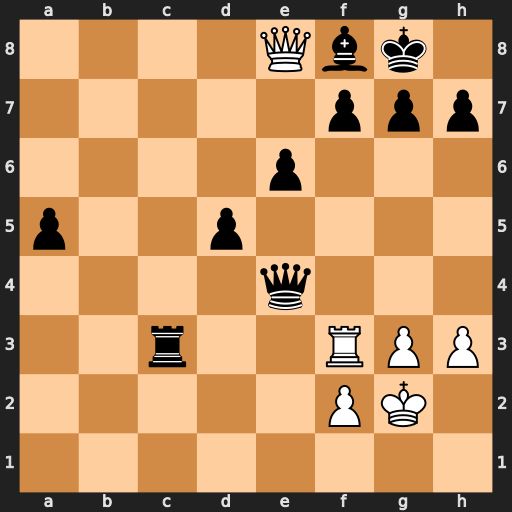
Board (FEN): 4Qbk1/5ppp/4p3/p2p4/4q3/2r2RPP/5PK1/8
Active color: w
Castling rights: -
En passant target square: -
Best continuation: Qxf7+ Kh8 Qxf8#